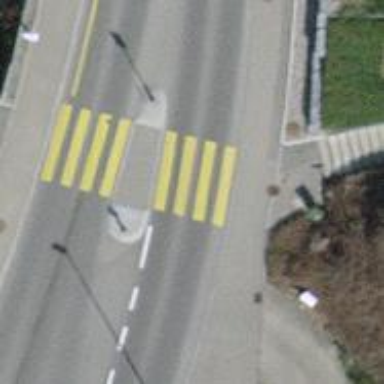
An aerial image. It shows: Kerb barrier.